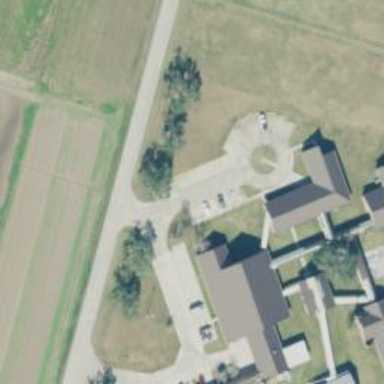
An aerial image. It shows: Public building.